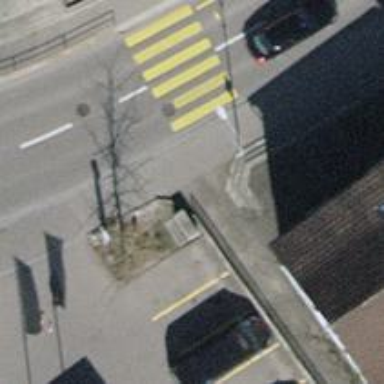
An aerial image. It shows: Kerb serving as barrier.